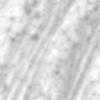
Label: change